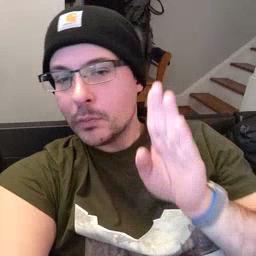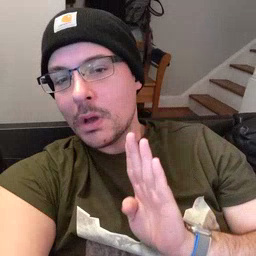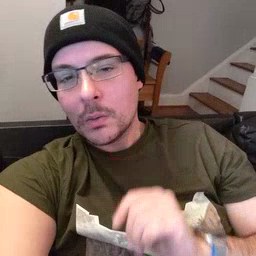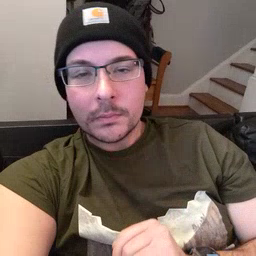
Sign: brown